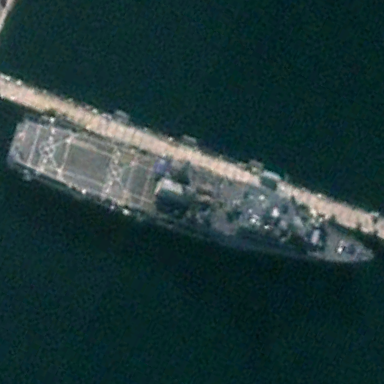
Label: combat